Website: apple
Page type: address-validator
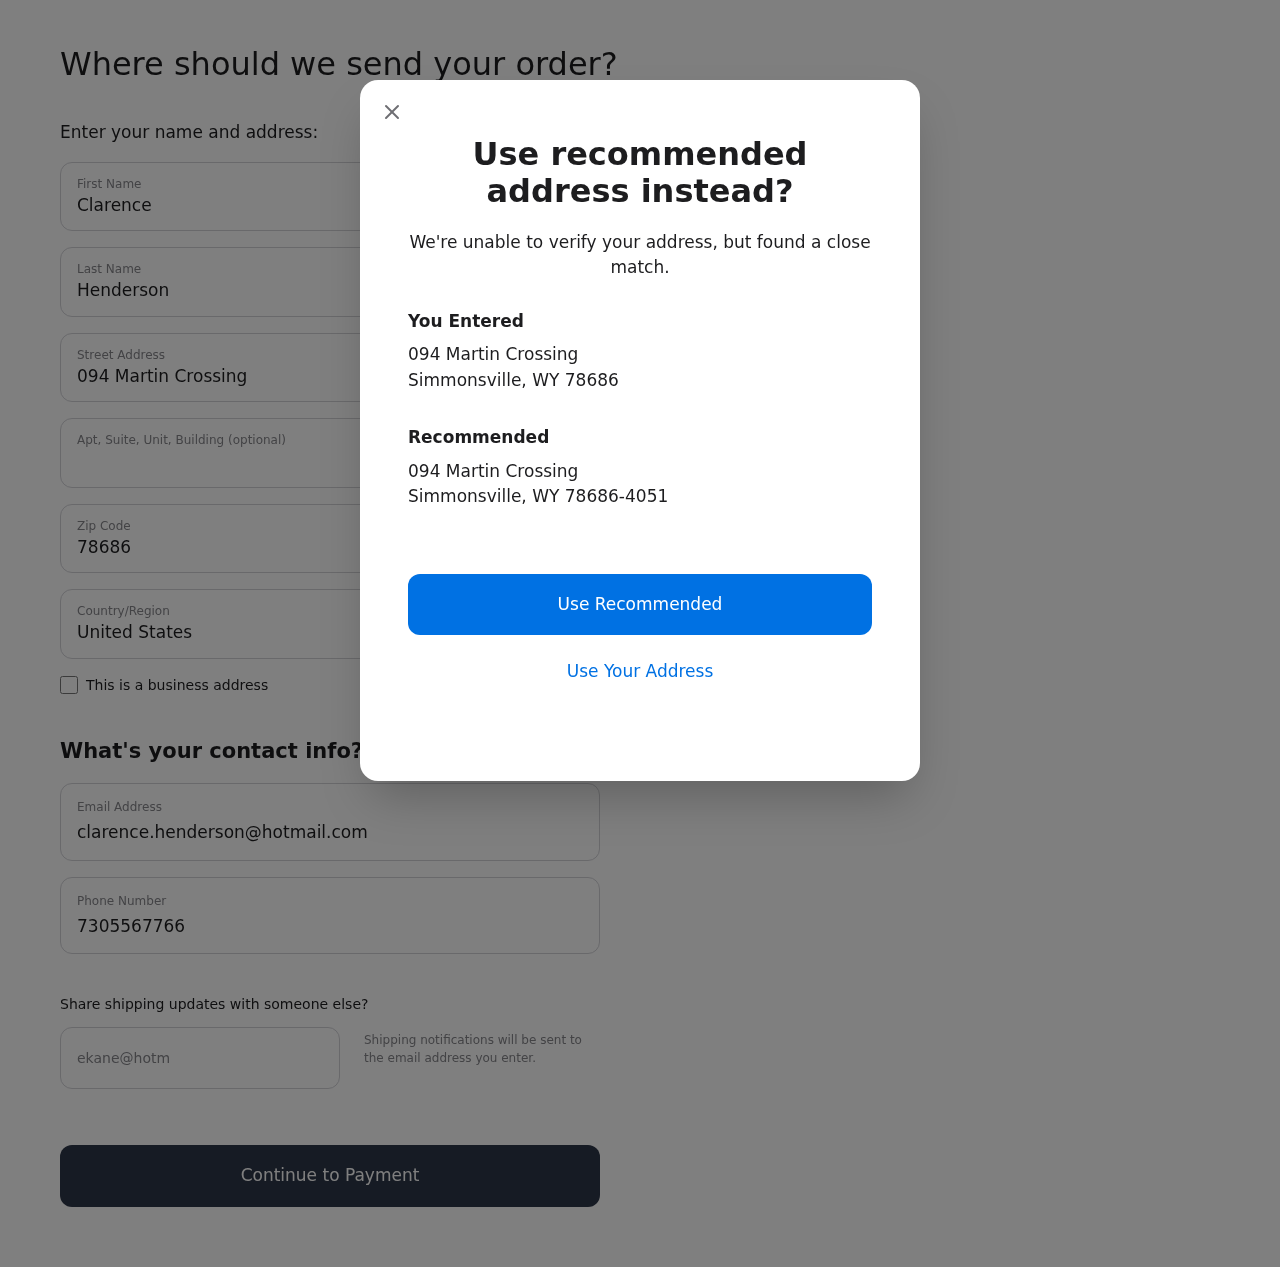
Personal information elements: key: PII_CITY
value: Simmonsville
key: PII_COUNTRY
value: United States
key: PII_EMAIL
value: clarence.henderson@hotmail.com
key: PII_FIRSTNAME
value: Clarence
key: PII_GIFT_EMAIL
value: ekane@hotmail.com
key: PII_LASTNAME
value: Henderson
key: PII_PHONE
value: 7305567766
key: PII_POSTCODE
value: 78686
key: PII_POSTCODE_FULL
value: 78686-4051
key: PII_STATE_ABBR
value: WY
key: PII_STREET
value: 094 Martin Crossing
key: PII_CITY2
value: Simmonsville
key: PII_STATE_ABBR2
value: WY